Interaction volume radius: 5 \u00c5
Interaction volume height: 15 \u00c5
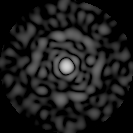
Disorder parameter: 0.8486